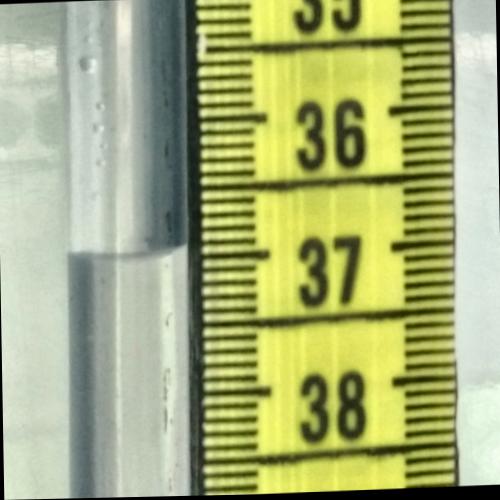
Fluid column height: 36.9 cm